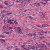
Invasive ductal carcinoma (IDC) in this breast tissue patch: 1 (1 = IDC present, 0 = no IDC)